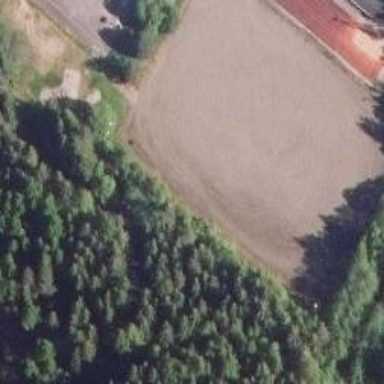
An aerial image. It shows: Sandy soccer pitch for leisurely sports.